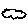
Label: cloud